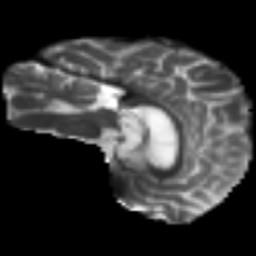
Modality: T2w
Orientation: sagittal
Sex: female
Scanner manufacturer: ge
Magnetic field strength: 3 T
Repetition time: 7 s
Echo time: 0.08 s